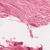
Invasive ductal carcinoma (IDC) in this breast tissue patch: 0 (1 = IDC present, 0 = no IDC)